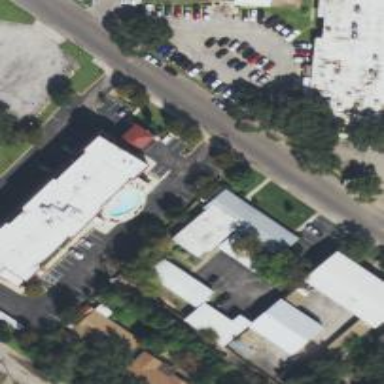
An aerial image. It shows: Hotel building.